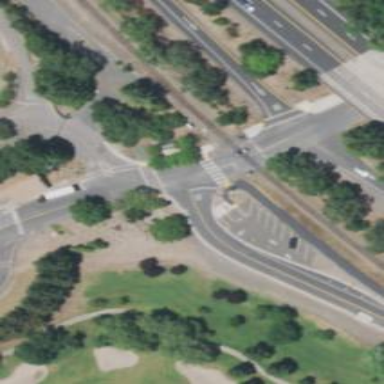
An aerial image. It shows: Railway crossing.